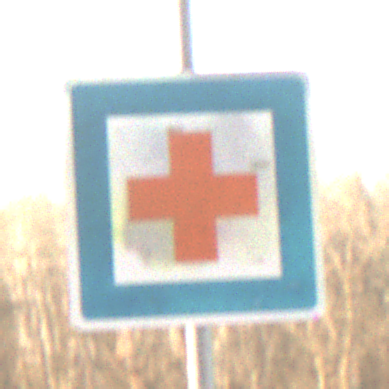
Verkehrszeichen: ErsteHilfe
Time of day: SunriseSunset
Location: Outdoor (Nature)
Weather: PartlyCloudy
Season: NotSpecified
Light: Natural